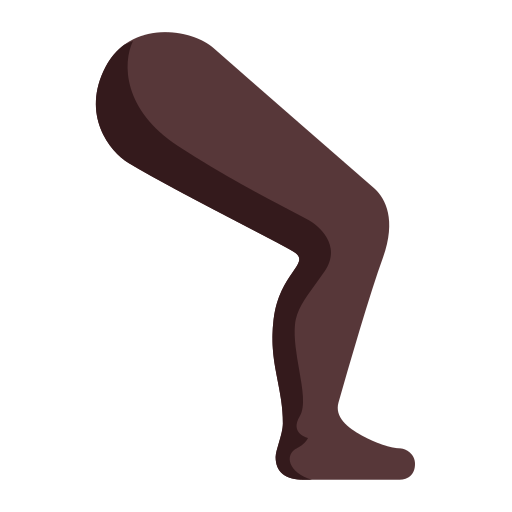
leg flat dark